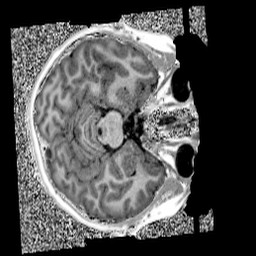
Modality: UNIT1
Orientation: axial
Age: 11
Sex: female
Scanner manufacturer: siemens
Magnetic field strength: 3 T
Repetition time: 4 s
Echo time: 0.00299 s